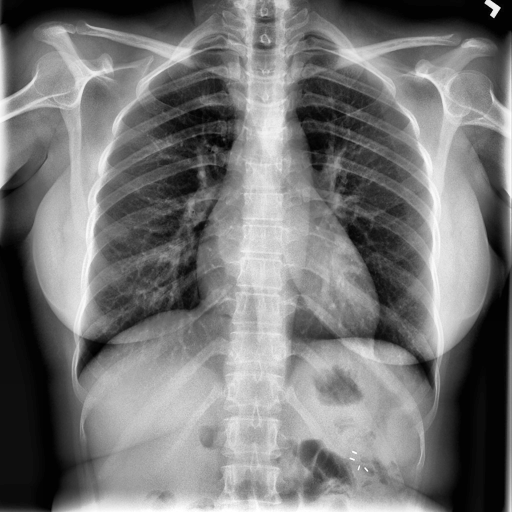
Finding: NORMAL